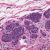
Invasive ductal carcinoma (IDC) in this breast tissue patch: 0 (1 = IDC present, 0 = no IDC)